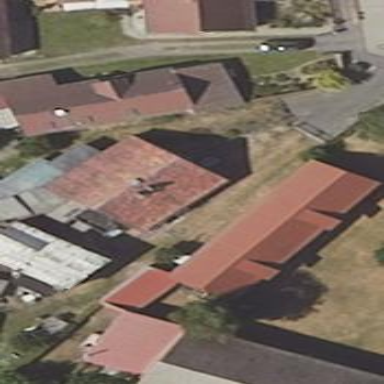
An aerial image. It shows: Shed.